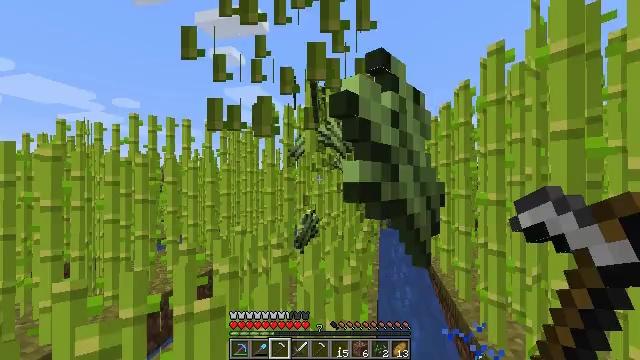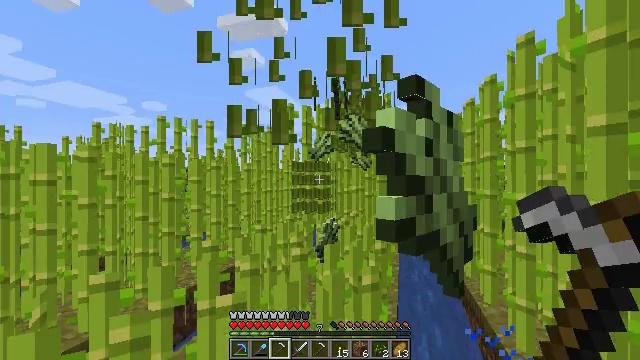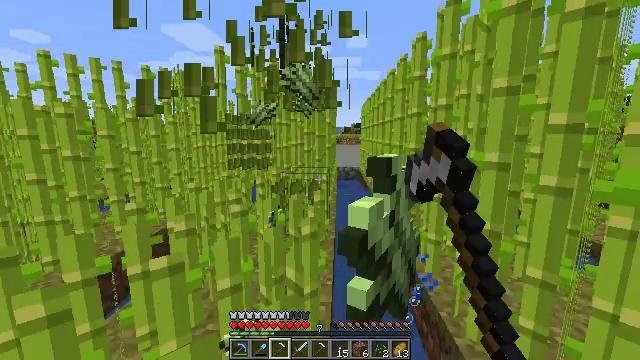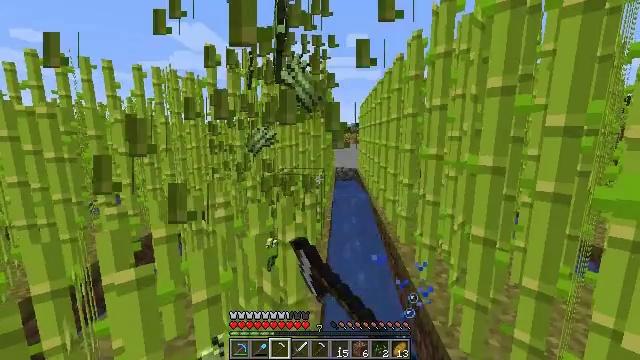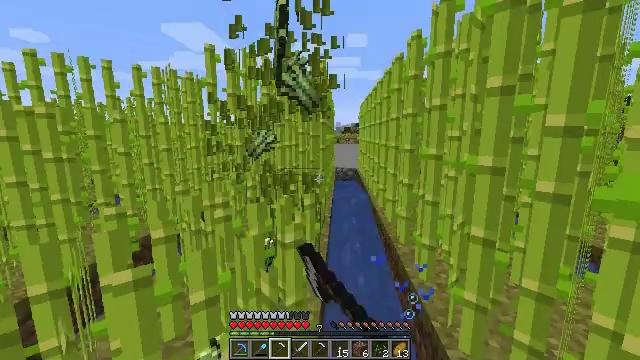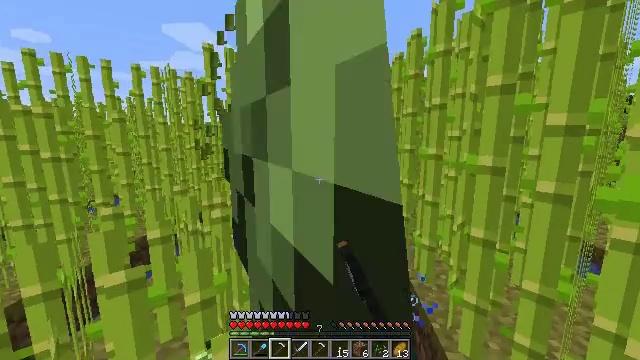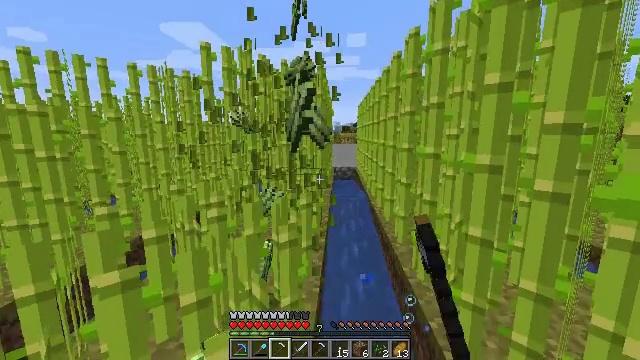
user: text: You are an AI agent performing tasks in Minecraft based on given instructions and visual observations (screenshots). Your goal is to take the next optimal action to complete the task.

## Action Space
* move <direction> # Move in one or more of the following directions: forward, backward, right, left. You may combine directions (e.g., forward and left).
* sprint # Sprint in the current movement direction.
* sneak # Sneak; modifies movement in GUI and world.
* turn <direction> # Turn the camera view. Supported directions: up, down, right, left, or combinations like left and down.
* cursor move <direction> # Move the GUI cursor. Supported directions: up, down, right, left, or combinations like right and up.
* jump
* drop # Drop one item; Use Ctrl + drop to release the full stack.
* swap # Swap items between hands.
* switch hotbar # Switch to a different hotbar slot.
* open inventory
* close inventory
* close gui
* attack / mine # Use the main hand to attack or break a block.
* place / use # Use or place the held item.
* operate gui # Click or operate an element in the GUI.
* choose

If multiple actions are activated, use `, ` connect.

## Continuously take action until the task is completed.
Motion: motion action
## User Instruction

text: Break the sugar cane.
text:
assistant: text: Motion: attack / mine
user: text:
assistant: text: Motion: move forward and move right, turn right and down, attack / mine
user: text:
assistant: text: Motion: no_op
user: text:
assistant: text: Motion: no_op
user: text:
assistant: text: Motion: no_op
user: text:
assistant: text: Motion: no_op
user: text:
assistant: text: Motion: no_op